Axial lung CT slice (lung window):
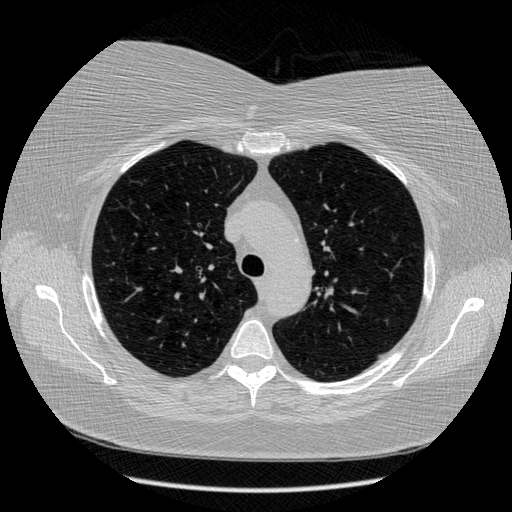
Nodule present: no